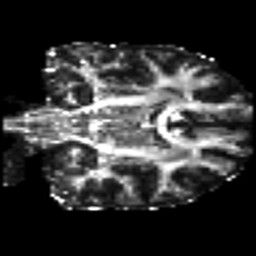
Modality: FA
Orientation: coronal
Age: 29
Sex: female
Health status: ill
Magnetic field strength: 3 T
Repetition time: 8.4 s
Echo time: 0.0926 s